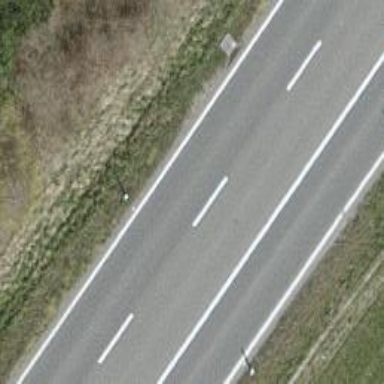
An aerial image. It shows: Asphalt road classified as primary highway.